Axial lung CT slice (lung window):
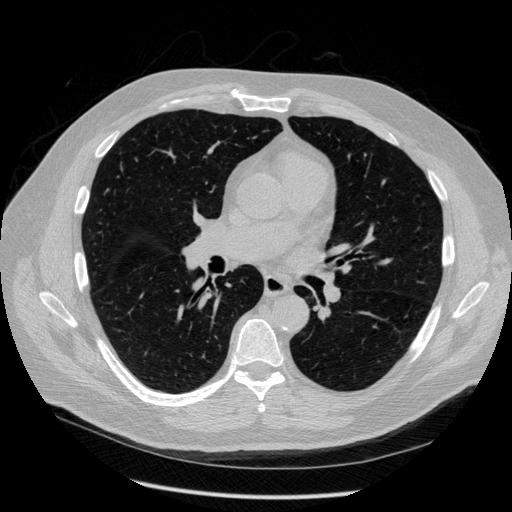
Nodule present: no